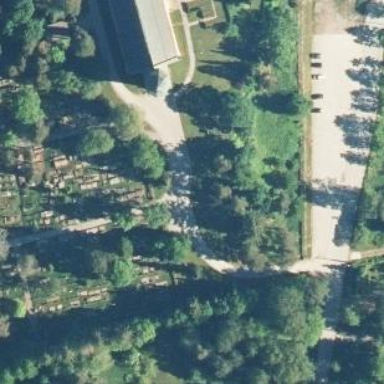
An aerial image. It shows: Historic memorial.